【题型】填空题　【知识点】解析几何　【难度】easy
已知点 $A(1,-3)$，$B(5,2)$，点 $P$ 在 $y$ 轴上，则 $|AP| + |BP|$ 的最小值为 \underline{\qquad}。
【解答】
\vspace{1em}

\textbf{【答案】} $\sqrt{61}$

\vspace{1em}

\textbf{【分析】}
依题意作点 $A(1,-3)$ 关于 $y$ 轴的对称点 $A'(-1,-3)$，连接 $A'B$，交 $y$ 轴于点 $P$，连接 $AP$，则 $|AP| = |A'P|$，计算即得 $|AP| + |BP|$ 的最小值。

\vspace{1em}

\textbf{【详解】}
如图作出点 $A(1,-3)$ 关于 $y$ 轴的对称点 $A'(-1,-3)$，连接 $A'B$，交 $y$ 轴于点 $P$，连接 $AP$，则 $|AP| = |A'P|$，此时
\[
|AP| + |BP| = |A'P| + |BP| = |A'B| = \sqrt{(5 + 1)^2 + (2 + 3)^2} = \sqrt{61}
\]
即为最小值。

理由：在 $y$ 轴上任取点 $P'$，连接 $A'P'$，$AP'$，$BP'$，易得 $|AP'| = |A'P'|$，则
\[
|AP'| + |BP'| = |A'P'| + |BP'| \geq |A'B| = |AP| + |BP|,
\]
故上述点 $P$ 即是使 $|AP| + |BP|$ 取得最小值的点。

故答案为：$\sqrt{61}$。

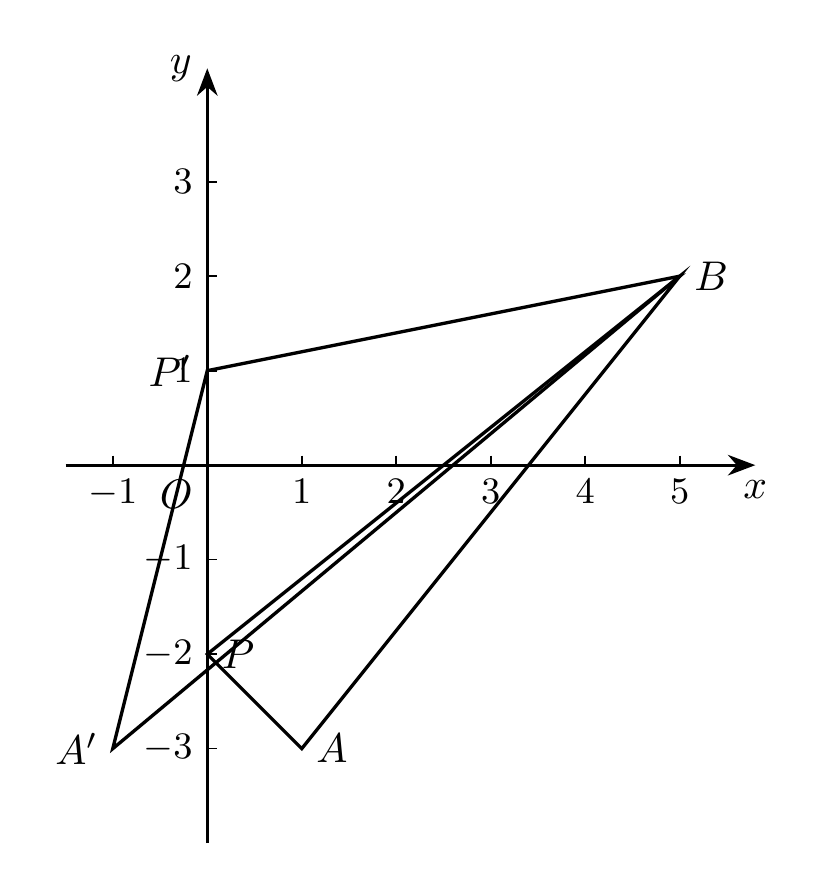